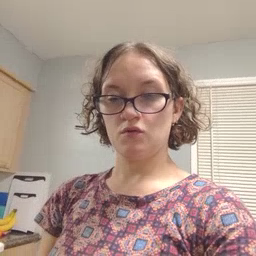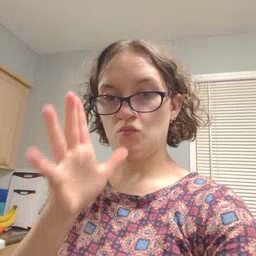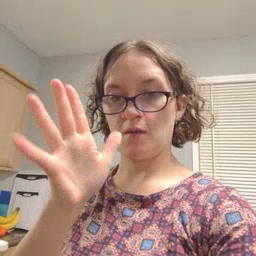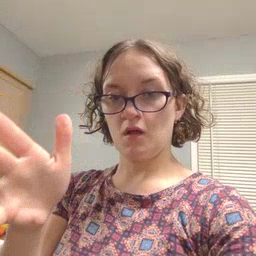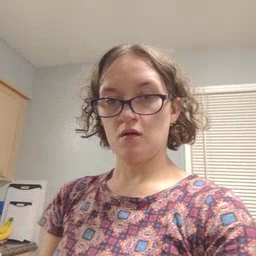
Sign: grandma